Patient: sex M, age 53
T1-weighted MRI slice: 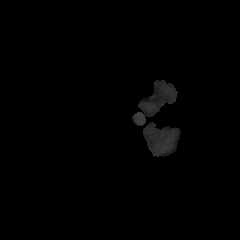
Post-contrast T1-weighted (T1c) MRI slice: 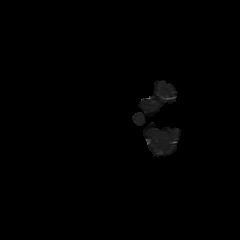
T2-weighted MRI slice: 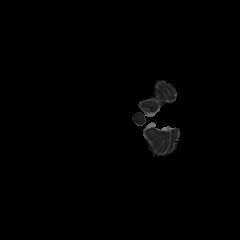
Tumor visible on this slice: no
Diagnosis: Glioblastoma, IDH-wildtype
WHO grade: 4